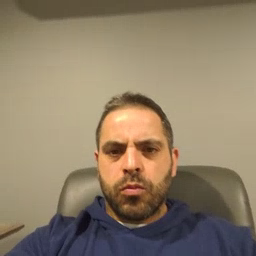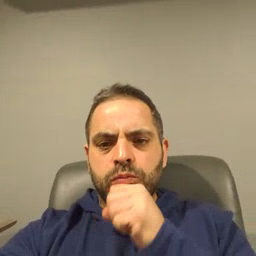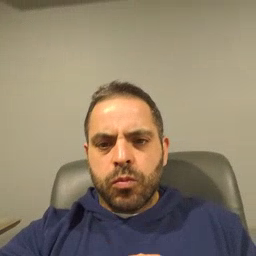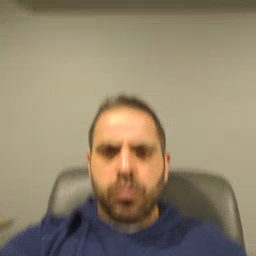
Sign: old